Interaction volume radius: 10 \u00c5
Interaction volume height: 10 \u00c5
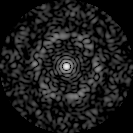
Disorder parameter: 0.8373